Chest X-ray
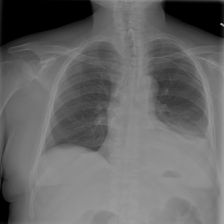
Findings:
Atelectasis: positive
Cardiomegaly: negative
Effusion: negative
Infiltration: negative
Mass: negative
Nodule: negative
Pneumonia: negative
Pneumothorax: negative
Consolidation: positive
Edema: negative
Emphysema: negative
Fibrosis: negative
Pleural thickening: negative
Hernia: negative